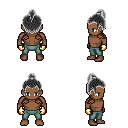
a pixel art fantasy rpg character, male body template, human, dark skin, leather shoulder armor, teal pants, gray short topknot hairstyle, gold gloves, four views (front, back, left, right), 2x2 character sprite sheet, small pixel art, hard edges, no anti-aliasing